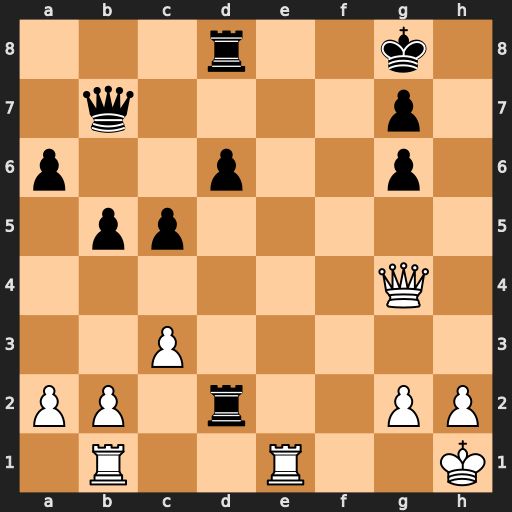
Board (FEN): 3r2k1/1q4p1/p2p2p1/1pp5/6Q1/2P5/PP1r2PP/1R2R2K
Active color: w
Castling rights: -
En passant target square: -
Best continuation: Qg5 Qxg2+ Qxg2 Rxg2 Kxg2